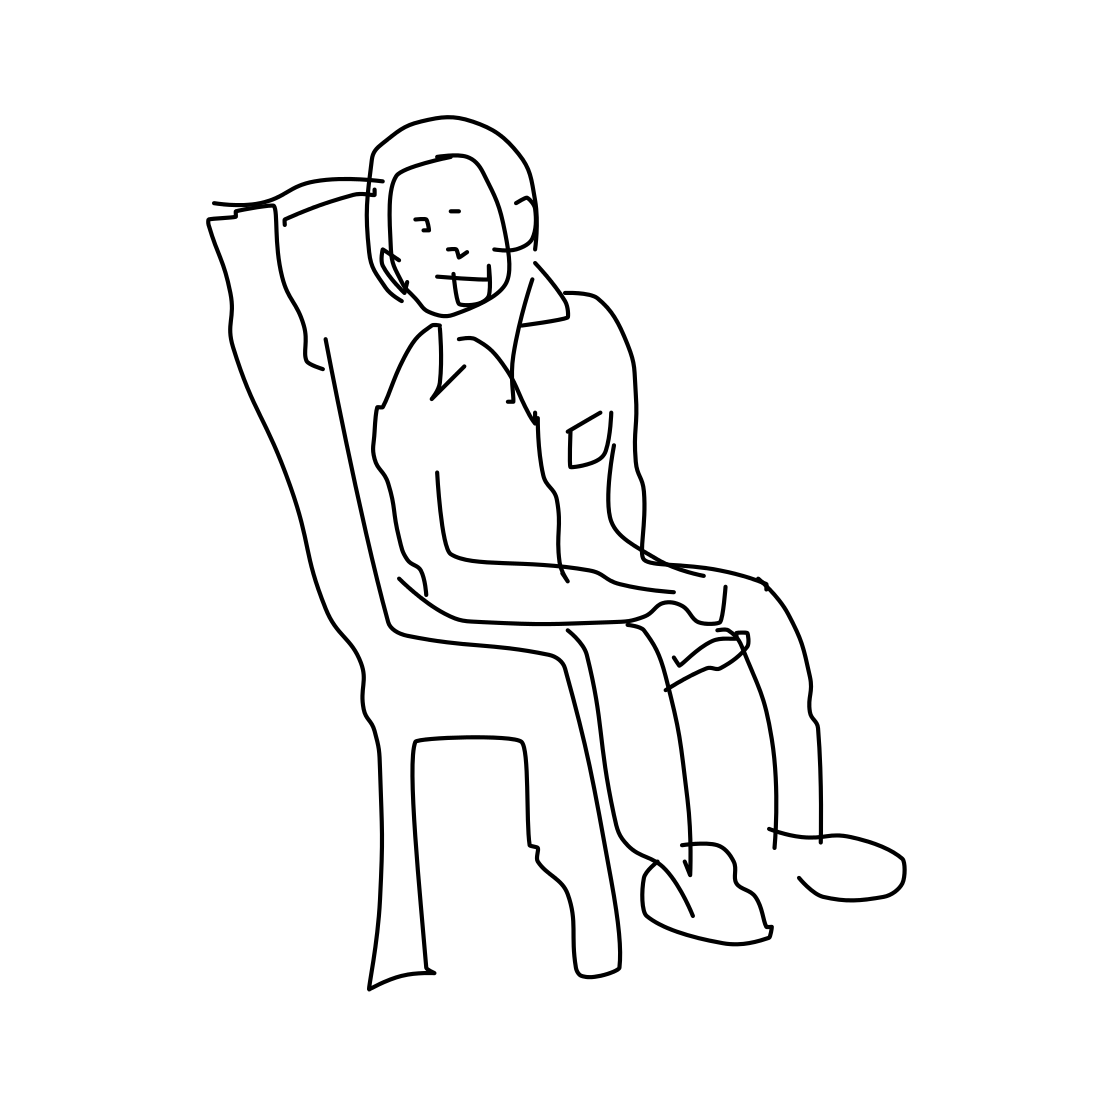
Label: person sitting